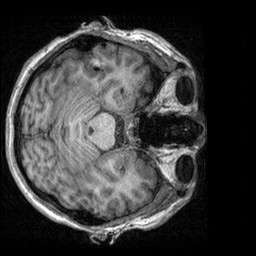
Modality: T1w
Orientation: axial
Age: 23
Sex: male
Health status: healthy
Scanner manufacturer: siemens
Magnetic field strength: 3 T
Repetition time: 2.3 s
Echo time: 0.00303 s